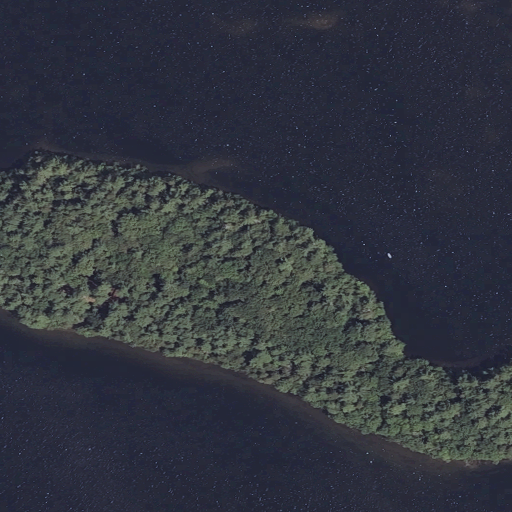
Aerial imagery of island in Maine named Horse Island containing open water, evergreen forest, and herbaceous wetlands